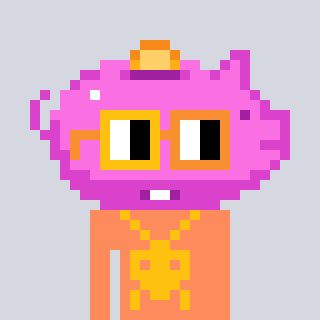
a pixel art character with square yellow and orange glasses, a piggybank-shaped head and a peachy-colored body on a cool background